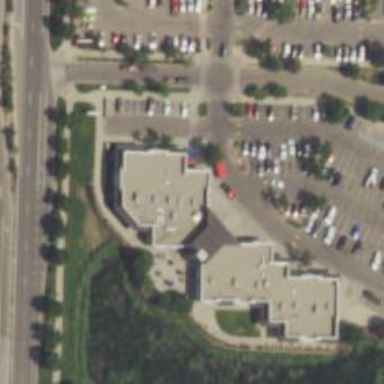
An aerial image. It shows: Post office.